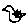
Label: bird